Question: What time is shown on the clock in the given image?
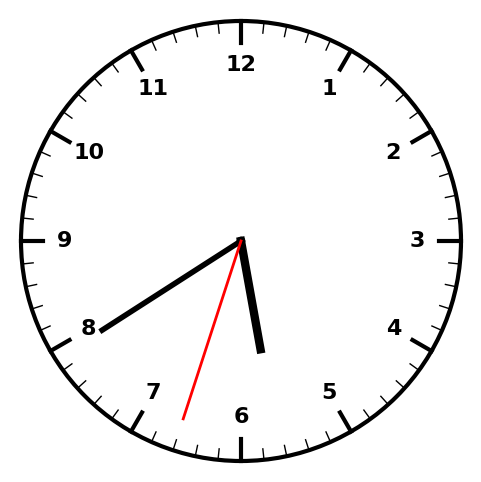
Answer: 05:39:33